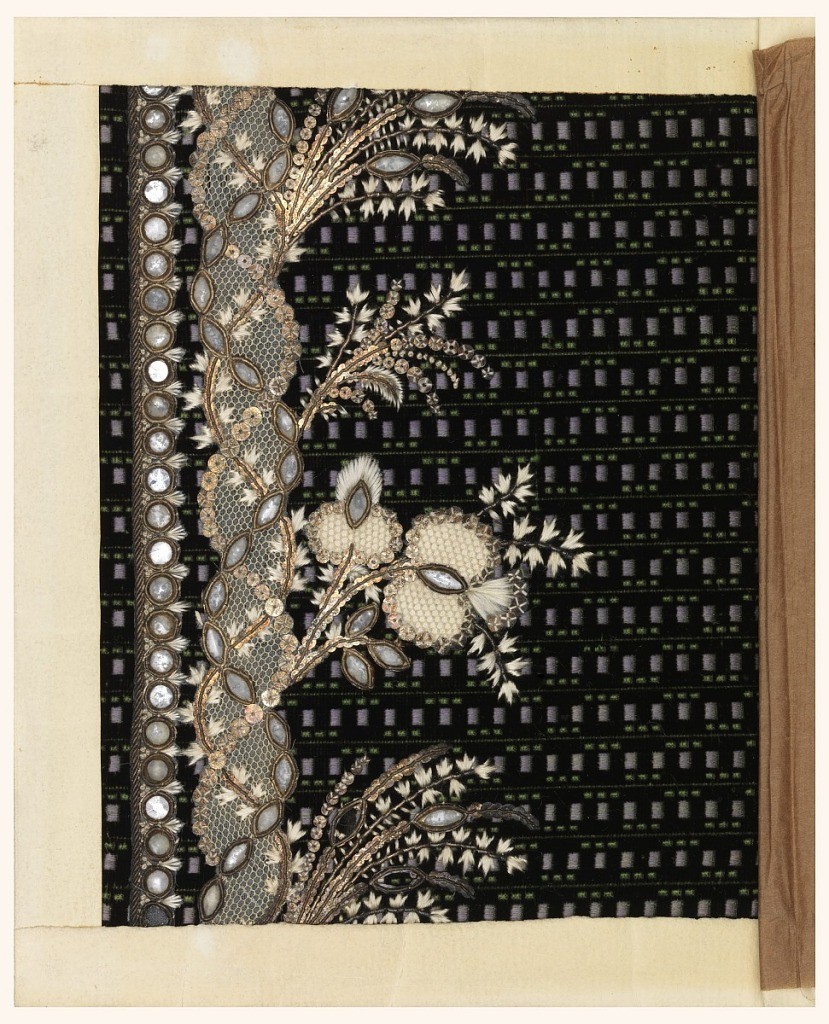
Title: Embroidery sample
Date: ca. 1790–1800
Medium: silk, glass, sequins, silver metallic thread, net and paper Technique: embroidered and appliquéd on cut voided supplementary warp pile in a compound foundation (velvet)
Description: Floral pattern embroidered with white silk, silver thread, silver sequins, clear glass, silk and satin appliqué, on a black ground patterned with blue and green dashed stripes.